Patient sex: F
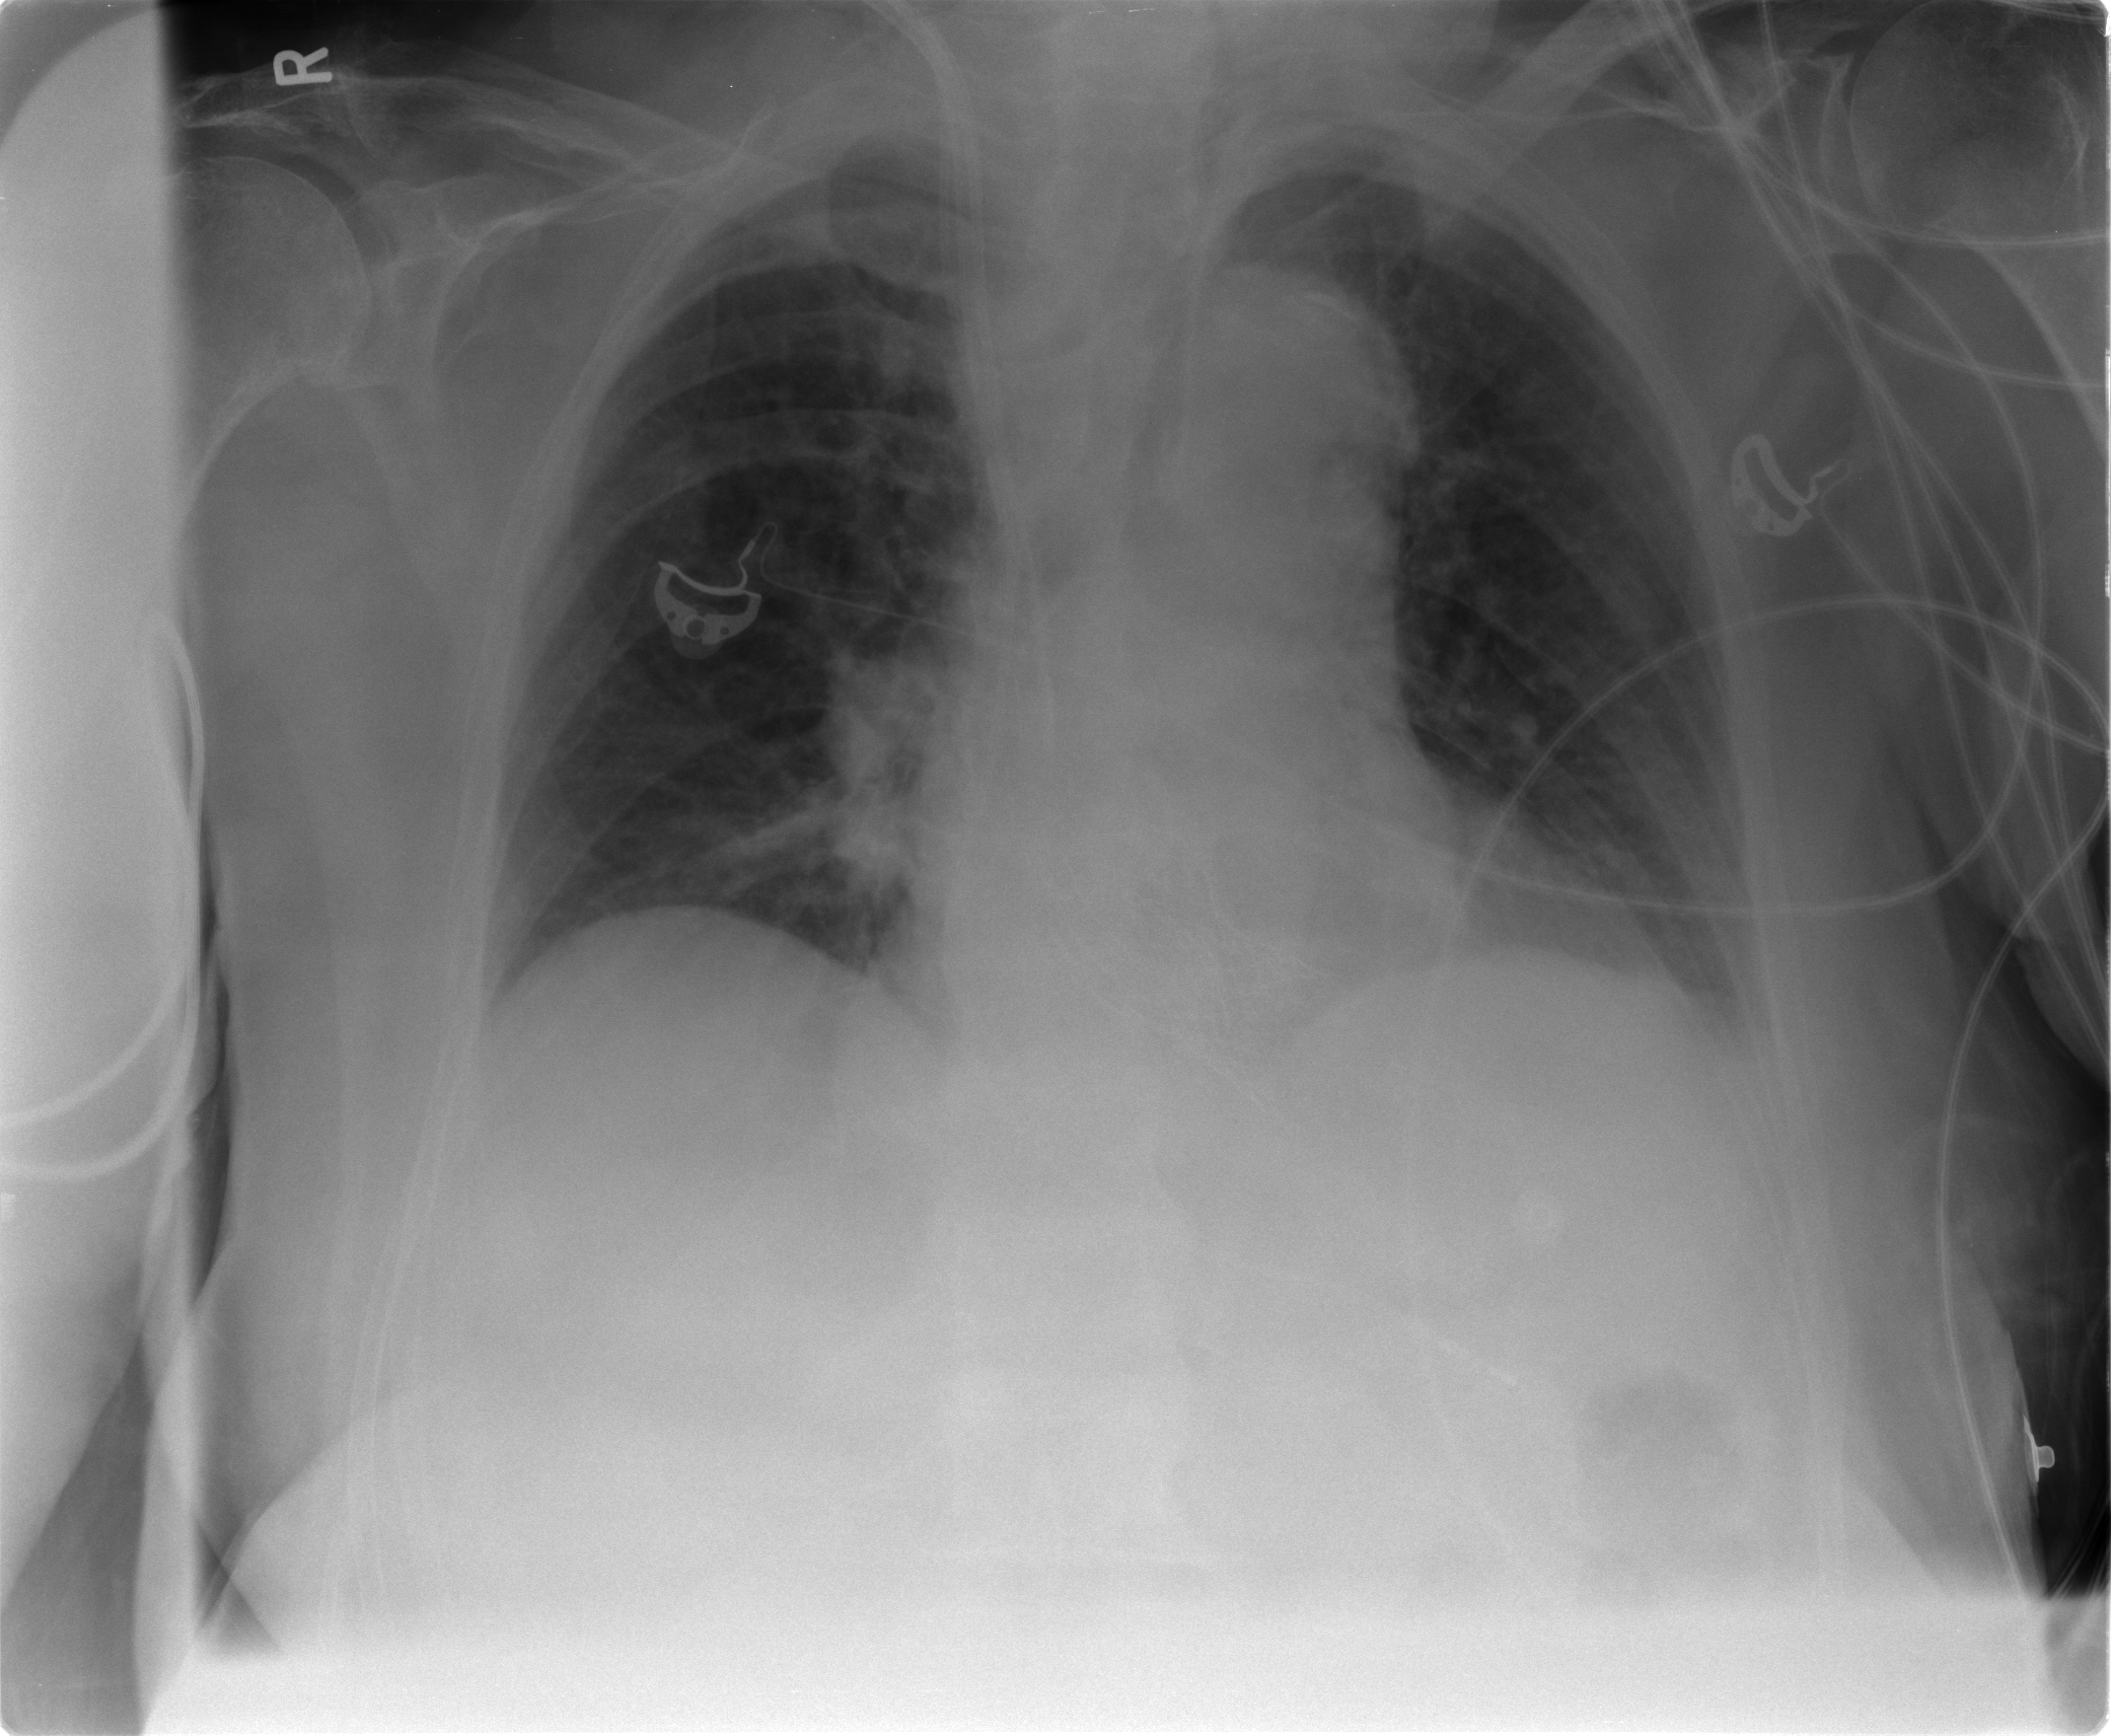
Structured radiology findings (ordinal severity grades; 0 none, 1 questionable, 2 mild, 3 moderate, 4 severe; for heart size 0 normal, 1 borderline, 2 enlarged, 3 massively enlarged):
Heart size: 2
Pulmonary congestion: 0
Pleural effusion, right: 0
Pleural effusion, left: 1
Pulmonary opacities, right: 0
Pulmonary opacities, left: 0
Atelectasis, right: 0
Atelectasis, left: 0